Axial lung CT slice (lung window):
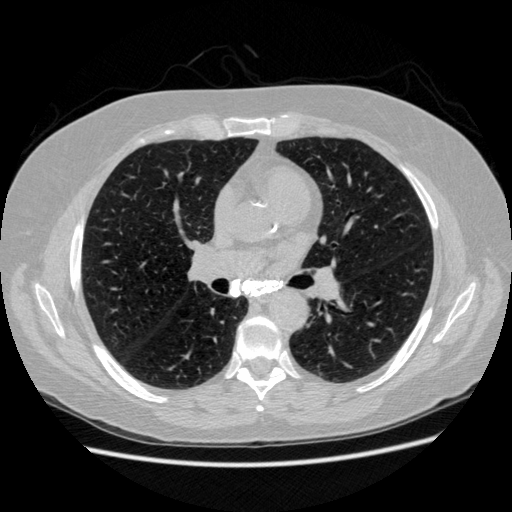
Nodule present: no